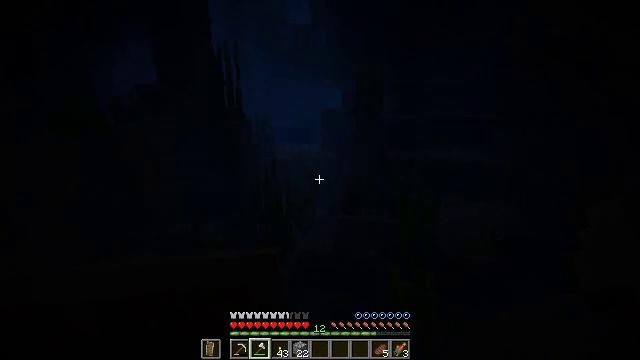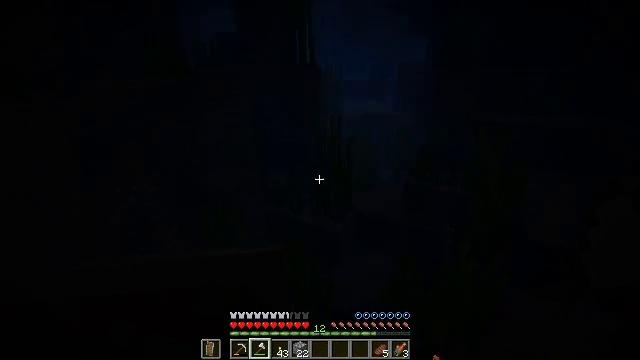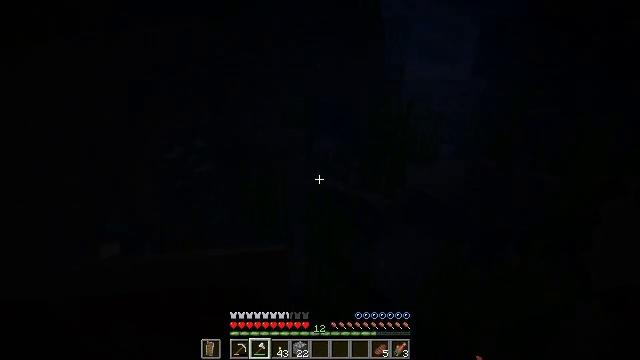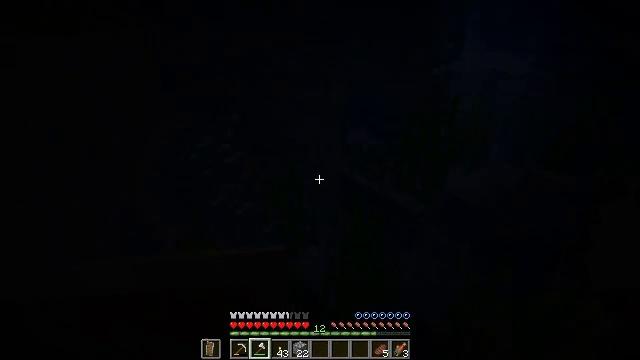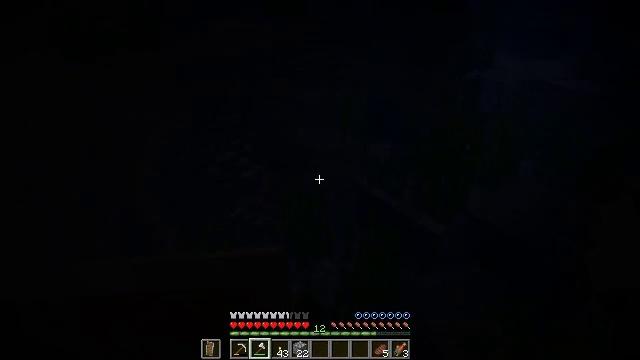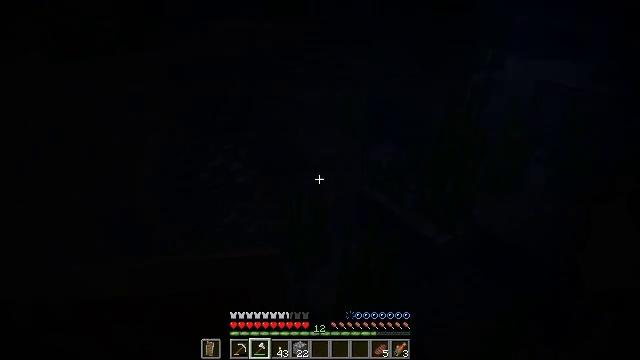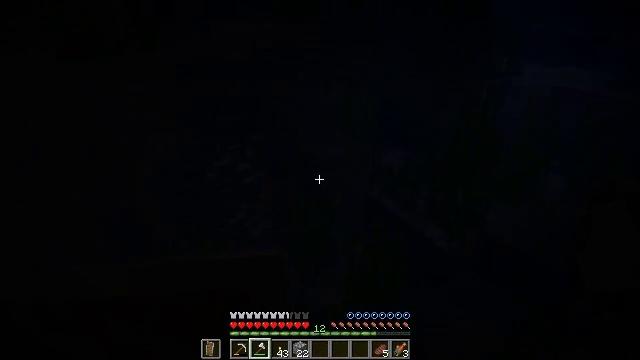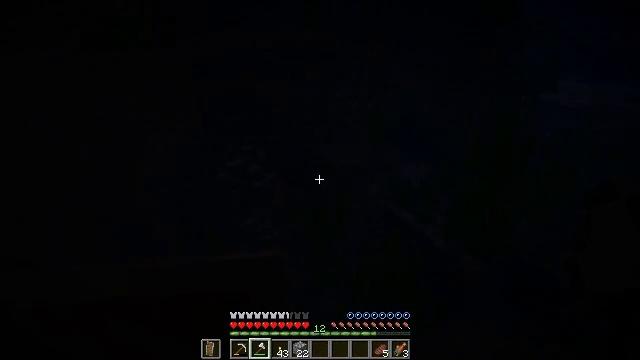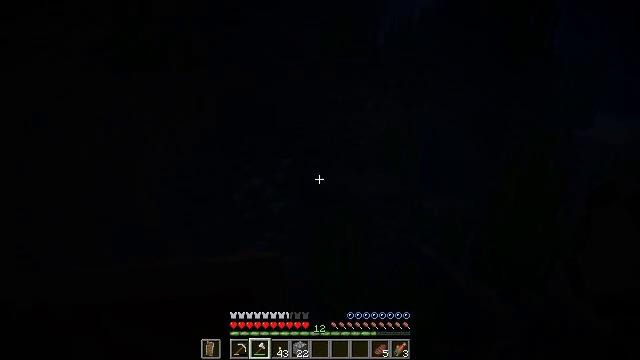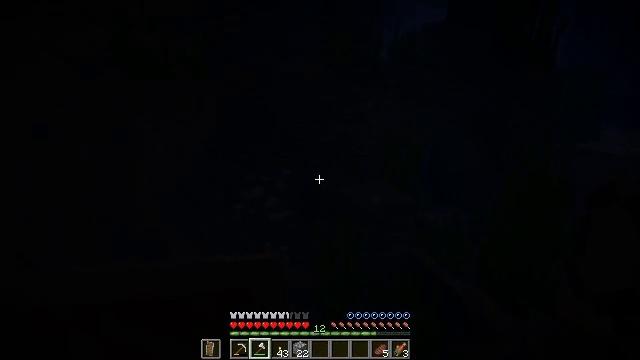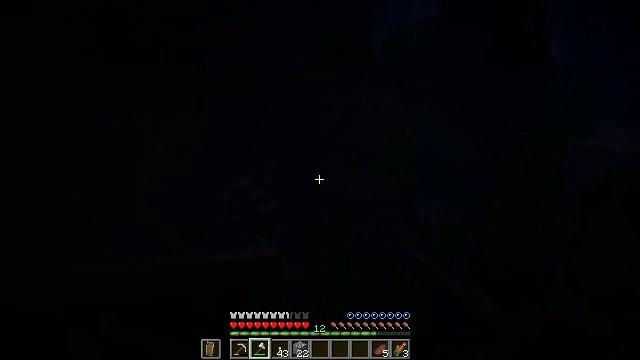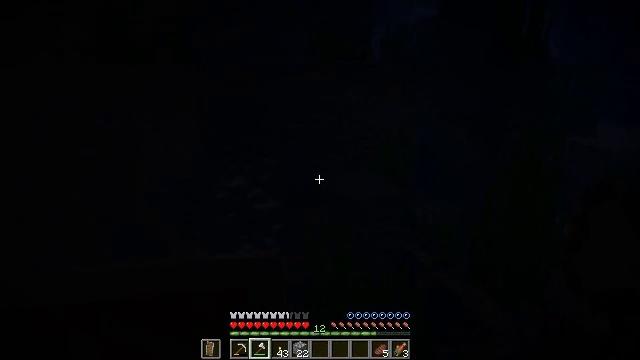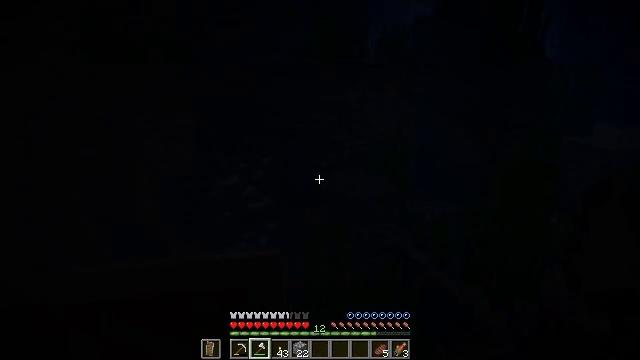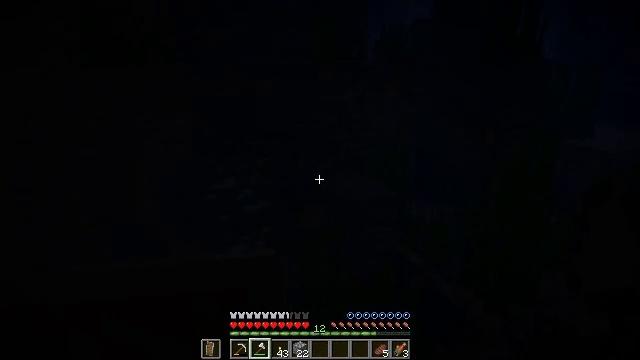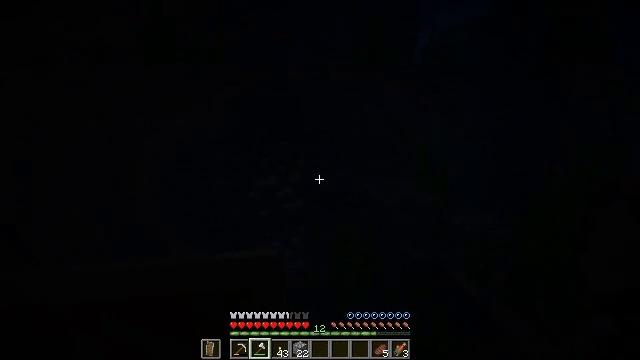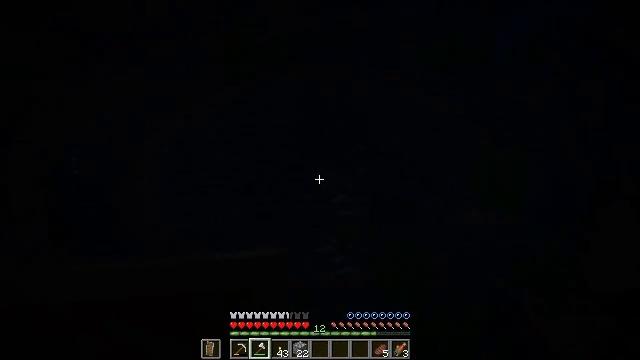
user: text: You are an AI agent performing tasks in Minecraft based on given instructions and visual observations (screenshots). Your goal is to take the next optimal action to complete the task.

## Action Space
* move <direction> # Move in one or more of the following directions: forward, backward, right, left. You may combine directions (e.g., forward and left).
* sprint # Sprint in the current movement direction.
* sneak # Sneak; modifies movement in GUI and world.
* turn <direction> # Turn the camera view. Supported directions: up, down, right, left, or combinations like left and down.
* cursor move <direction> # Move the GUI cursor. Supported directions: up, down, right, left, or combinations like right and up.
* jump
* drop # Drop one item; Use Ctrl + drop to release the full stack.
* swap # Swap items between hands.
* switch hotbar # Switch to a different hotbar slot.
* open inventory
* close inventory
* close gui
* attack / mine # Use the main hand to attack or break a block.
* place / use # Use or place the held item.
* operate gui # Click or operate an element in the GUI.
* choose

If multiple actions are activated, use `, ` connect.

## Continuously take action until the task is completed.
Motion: motion action
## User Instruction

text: Break the tall seagrass.
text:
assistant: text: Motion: turn left and down, jump
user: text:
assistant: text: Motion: turn left and down, jump
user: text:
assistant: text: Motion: move right, turn left and down
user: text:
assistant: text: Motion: move right, turn left
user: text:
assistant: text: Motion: move right, turn left
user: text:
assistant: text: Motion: move right, turn left and up
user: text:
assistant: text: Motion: move right, turn left and up
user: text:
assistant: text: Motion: move right, turn left and up
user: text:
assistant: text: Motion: move right, turn up
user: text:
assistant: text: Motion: move right
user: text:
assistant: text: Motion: jump
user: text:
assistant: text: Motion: jump
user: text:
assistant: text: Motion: jump
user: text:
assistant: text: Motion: turn left, jump
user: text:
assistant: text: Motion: turn left, jump
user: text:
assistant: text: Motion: turn left, jump
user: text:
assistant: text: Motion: sneak, jump
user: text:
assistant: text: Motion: sneak, jump
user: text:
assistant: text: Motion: sneak, jump
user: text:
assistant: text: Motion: sneak, jump
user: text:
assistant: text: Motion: sneak, turn left, jump
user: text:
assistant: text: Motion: sneak, jump
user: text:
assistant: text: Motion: sneak, jump
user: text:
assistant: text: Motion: sneak, jump
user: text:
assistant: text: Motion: sneak, jump
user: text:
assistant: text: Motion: sneak, jump
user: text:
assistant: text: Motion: sneak, jump
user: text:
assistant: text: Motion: sneak
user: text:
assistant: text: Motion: sneak
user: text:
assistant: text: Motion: sneak